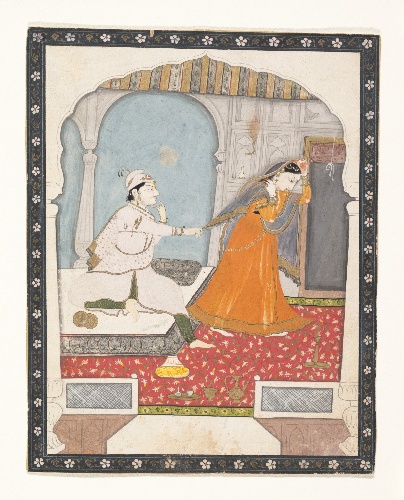
Date: ca. 1800
Object type: Painting
Classification: Paintings
Medium: Ink, opaque watercolor, and gilt on paper
Culture: India (Punjab Hills, Kangra)
Dimensions: 7 1/4 x 5 13/16 in. (18.4 x 14.8 cm)
Department: Asian Art
Credit line: Rogers Fund, 1958
Accession year: 1958
Repository: Metropolitan Museum of Art, New York, NY
Tags: Couples|Men|Women